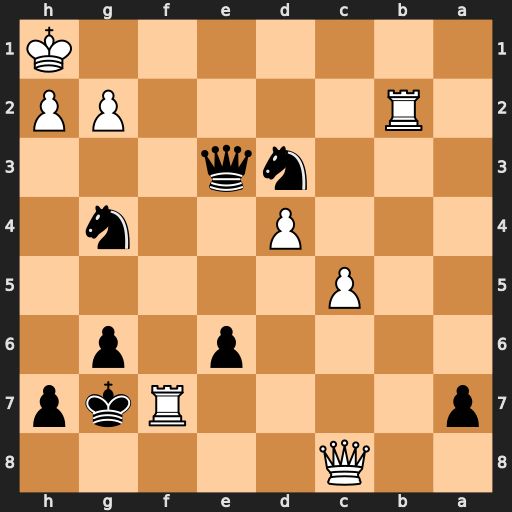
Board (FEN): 2Q5/p4Rkp/4p1p1/2P5/3P2n1/3nq3/1R4PP/7K
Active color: b
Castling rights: -
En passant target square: -
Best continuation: Kxf7 Qd7+ Kf6 Qd8+ Kf5